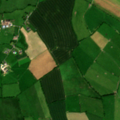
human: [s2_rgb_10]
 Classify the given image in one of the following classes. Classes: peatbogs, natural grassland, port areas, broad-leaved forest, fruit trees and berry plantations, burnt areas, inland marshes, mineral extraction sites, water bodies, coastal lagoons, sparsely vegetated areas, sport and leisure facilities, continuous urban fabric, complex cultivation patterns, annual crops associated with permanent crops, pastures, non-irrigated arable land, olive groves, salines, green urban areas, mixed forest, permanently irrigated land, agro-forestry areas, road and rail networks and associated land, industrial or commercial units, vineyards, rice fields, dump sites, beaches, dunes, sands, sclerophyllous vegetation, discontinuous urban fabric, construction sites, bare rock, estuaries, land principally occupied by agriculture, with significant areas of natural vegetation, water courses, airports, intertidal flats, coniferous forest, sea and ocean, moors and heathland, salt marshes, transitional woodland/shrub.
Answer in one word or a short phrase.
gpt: non-irrigated arable land, pastures